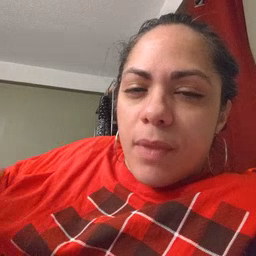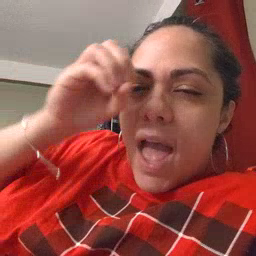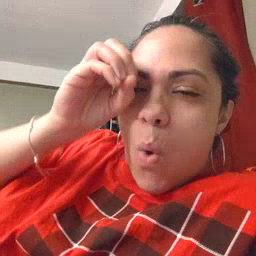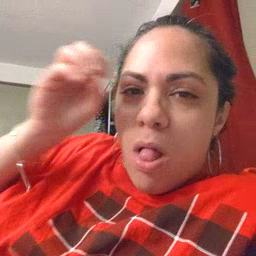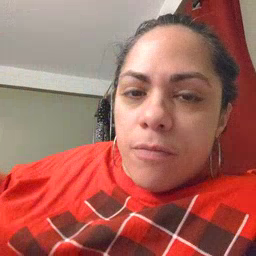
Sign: owl